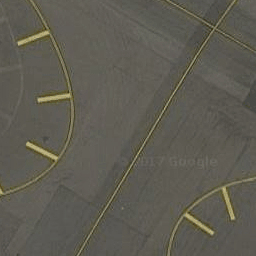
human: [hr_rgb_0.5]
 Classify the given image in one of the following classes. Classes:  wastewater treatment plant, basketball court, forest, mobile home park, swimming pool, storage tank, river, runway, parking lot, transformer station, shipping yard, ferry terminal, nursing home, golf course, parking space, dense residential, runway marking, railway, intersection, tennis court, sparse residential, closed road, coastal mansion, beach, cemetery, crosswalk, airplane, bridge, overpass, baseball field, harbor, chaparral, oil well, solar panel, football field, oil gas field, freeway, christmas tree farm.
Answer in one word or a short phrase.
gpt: runway marking